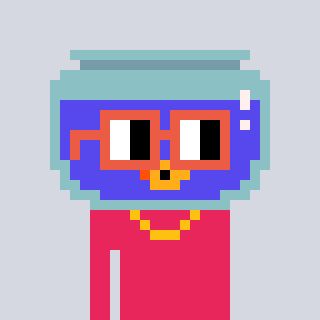
a pixel art character with square orange glasses, a goldfish-shaped head and a redpinkish-colored body on a cool background